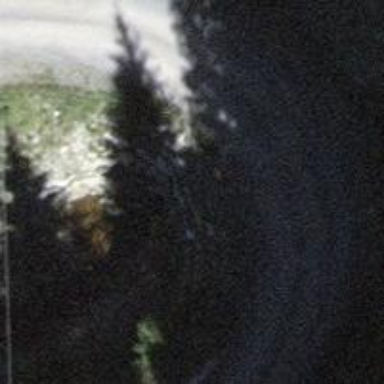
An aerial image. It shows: Culvert tunnel.